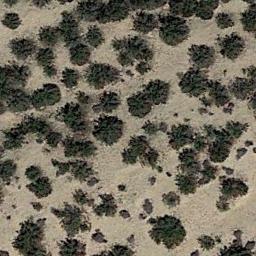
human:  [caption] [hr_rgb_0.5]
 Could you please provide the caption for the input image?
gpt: Some disconnected green chaparrals grow in the desert .

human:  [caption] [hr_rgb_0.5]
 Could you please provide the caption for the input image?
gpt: The chaparral is consist of sparse bushes on the desert .

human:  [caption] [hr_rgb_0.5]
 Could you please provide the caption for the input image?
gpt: Chaparral is evenly distributed on the sand .

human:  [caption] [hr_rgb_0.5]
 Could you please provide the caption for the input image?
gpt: Many traces of cars driving in this desert can be seen .

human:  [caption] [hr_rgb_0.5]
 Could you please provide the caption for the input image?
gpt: The vegetation in the chaparral is approximately the same size .